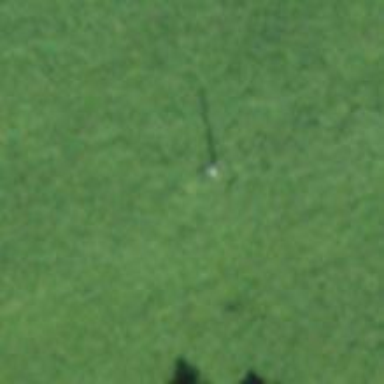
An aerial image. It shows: Power pole.